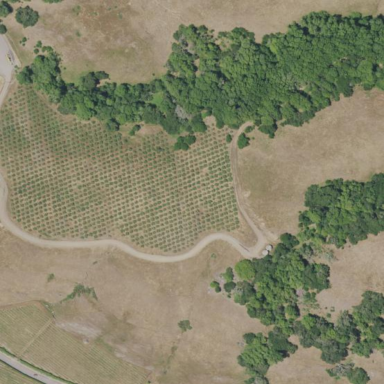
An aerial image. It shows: Olive tree orchard.